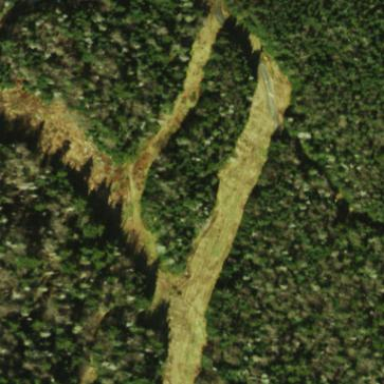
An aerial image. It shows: Coniferous forest area.